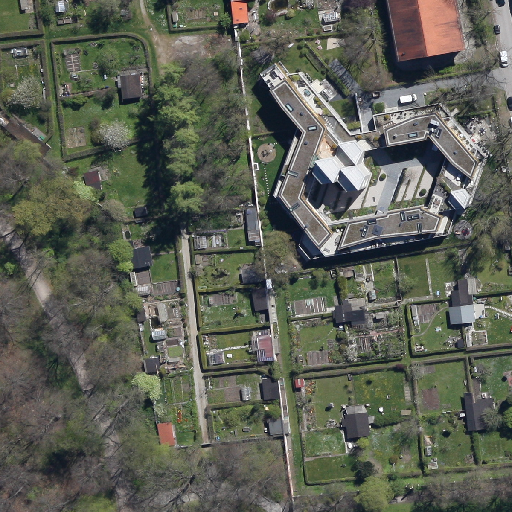
Referring expression: impervious surface